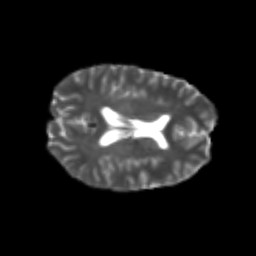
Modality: T2w
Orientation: axial
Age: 24
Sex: female
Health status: healthy
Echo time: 0.074 s